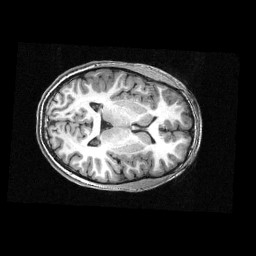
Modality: T1w
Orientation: axial
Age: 12
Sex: female
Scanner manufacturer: siemens
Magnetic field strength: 3 T
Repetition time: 2.3 s
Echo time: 0.00336 s